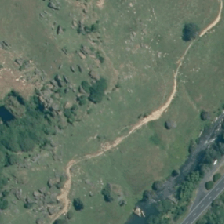
Land cover: indigenous_forest